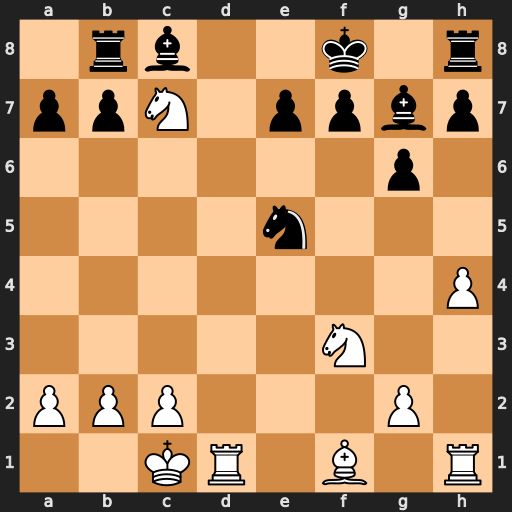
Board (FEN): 1rb2k1r/ppN1ppbp/6p1/4n3/7P/5N2/PPP3P1/2KR1B1R
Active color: w
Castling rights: -
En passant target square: -
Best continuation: Rd8#